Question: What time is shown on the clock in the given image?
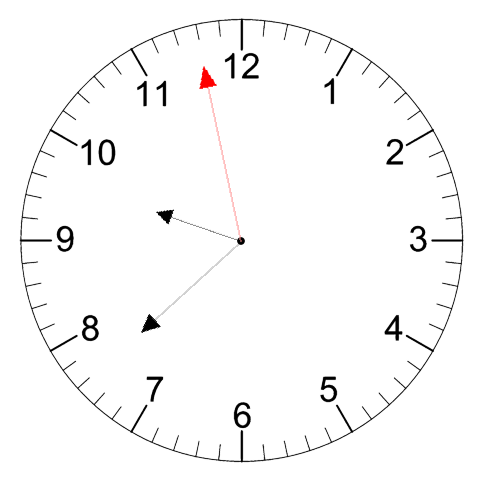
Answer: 09:37:58